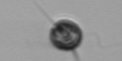
Label: Acanthoica_quattrospina